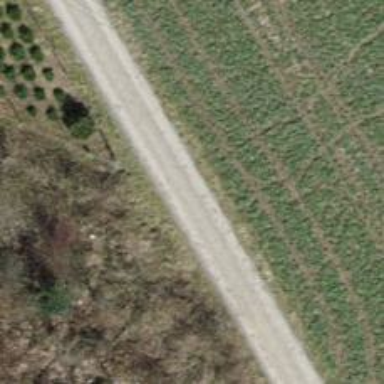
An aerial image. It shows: Compacted track with grade2 surface.